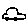
Label: car